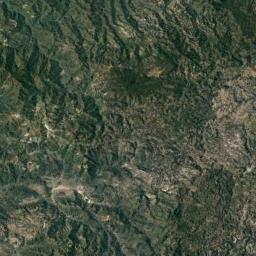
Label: mountain